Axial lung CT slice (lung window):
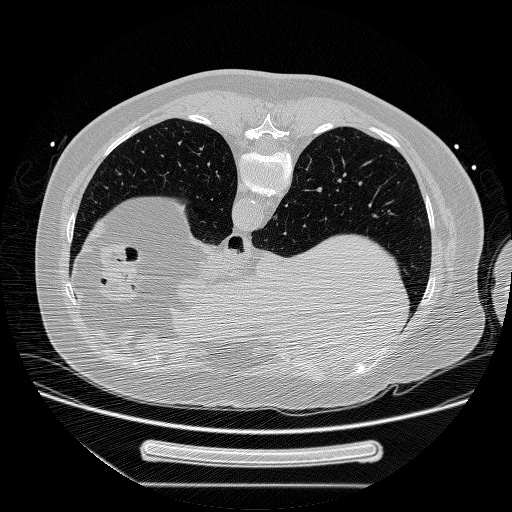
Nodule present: no